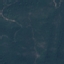
Land use / land cover: Forest